This time-frequency spectrogram was computed from a bearing vibration snapshot; brighter regions carry more energy. Determine the bearing's health state. Answer with exactly one of: normal, inner_race, outer_race, ball.
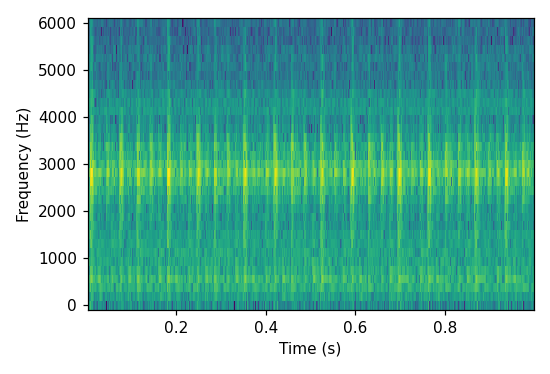
Answer: outer_race